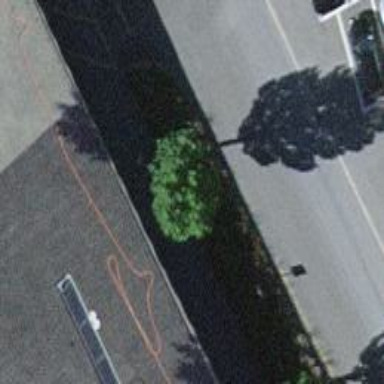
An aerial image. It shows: Bicycle parking area with wall loops.